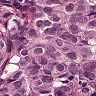
Metastatic tissue present: yes